Question: EDIT: This line was removed in Pandas (<URL>.
I am plotting a bar plot using the 'plot' function of Pandas. It keeps showing up with a strange dotted line right above the x axis.
It is not the ticks or x axis, both of which I've gotten rid of:
'''
plt.tick_params(axis="both", which="both", bottom="off", top="off",
labelbottom="on", left="off", right="off", labelleft="on")
ax.spines["bottom"].set_visible(False)
'''
But I still have this dotted line on the x axis! What is that line even called if it not ticks or x axis?

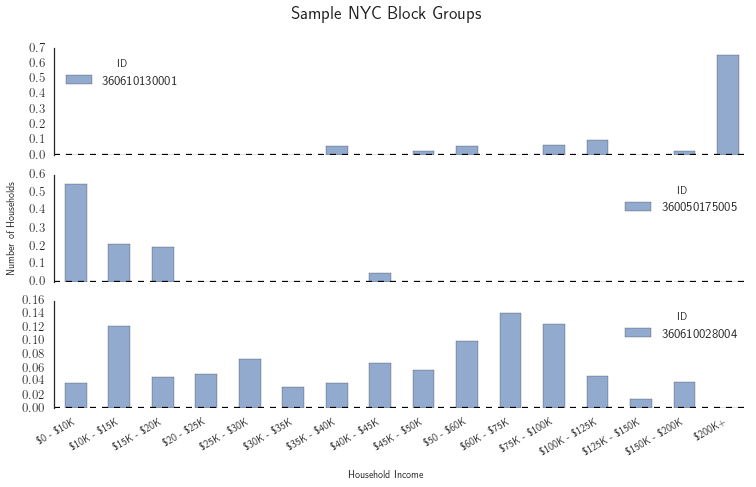
Answer: pandas adds a dashed horizontal line on the axis of bar plots. There is a line in 'pandas/tools/plotting.py', in 'BarPlot._post_plot_logic' (line 1842 in my version):
'''
ax.axhline(0, color='k', linestyle='--')
'''
This doesn't seem to be explicitly documented, and there's apparently no way to stop it from doing this. Worse, the plot doesn't keep any reference to the line, so there's no clear way to safely remove it. If the barplot is "plain", then this will work:
'''
ax.get_lines()[0].set_visible(False)
'''
This only works because in the plain barplot, this is the only Line artist in the plot. If you do anything else that adds other lines to the plot, it could get tricky to determine which one is the axis line you want to remove.